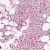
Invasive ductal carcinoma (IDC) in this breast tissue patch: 0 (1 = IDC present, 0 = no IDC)